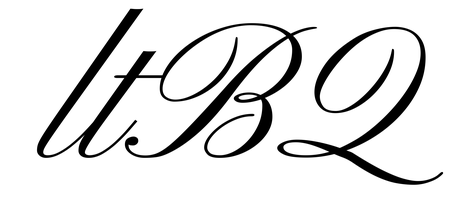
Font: PinyonScript-Regular